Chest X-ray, PA view. Patient: 34 years old, sex M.
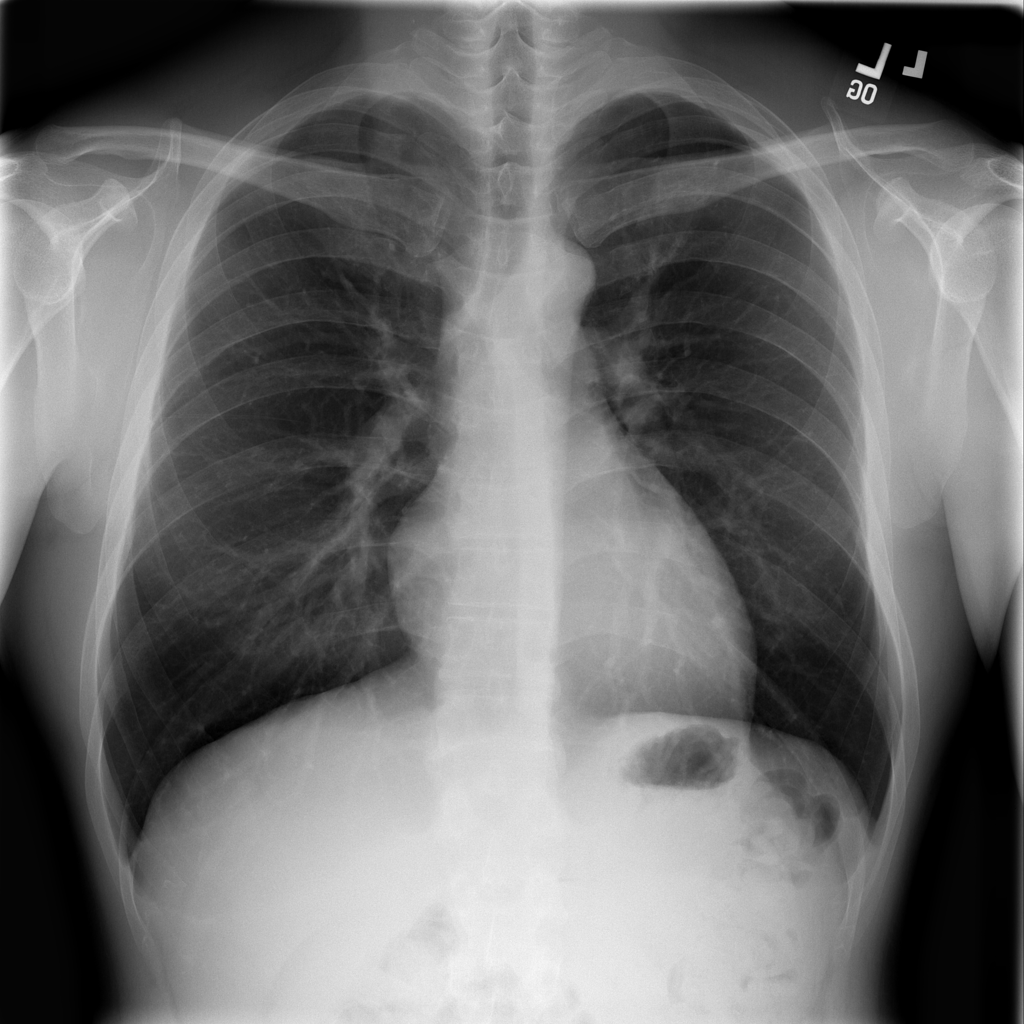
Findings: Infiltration